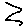
Label: zigzag